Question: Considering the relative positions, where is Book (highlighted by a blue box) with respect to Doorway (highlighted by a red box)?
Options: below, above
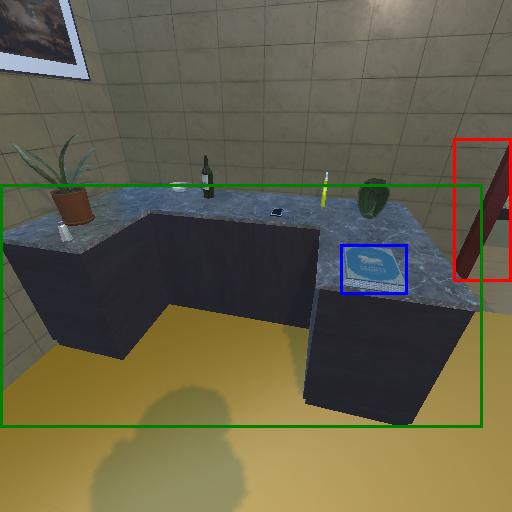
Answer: below